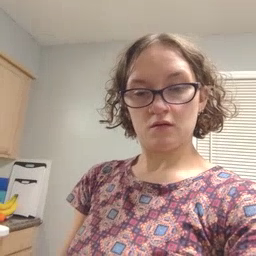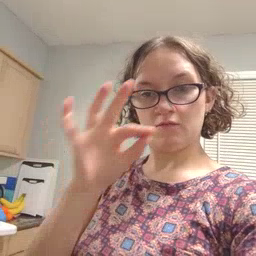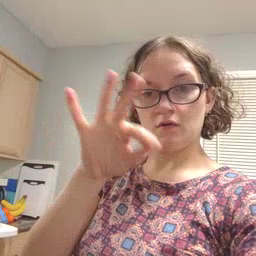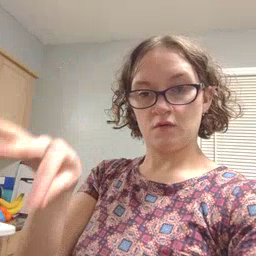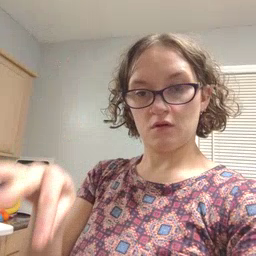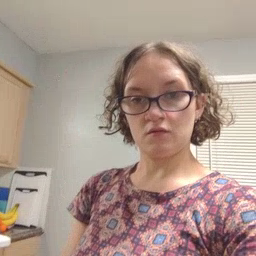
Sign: frenchfries